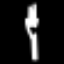
Label: fork